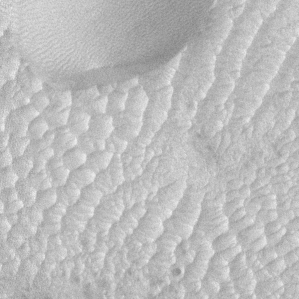
Label: frost